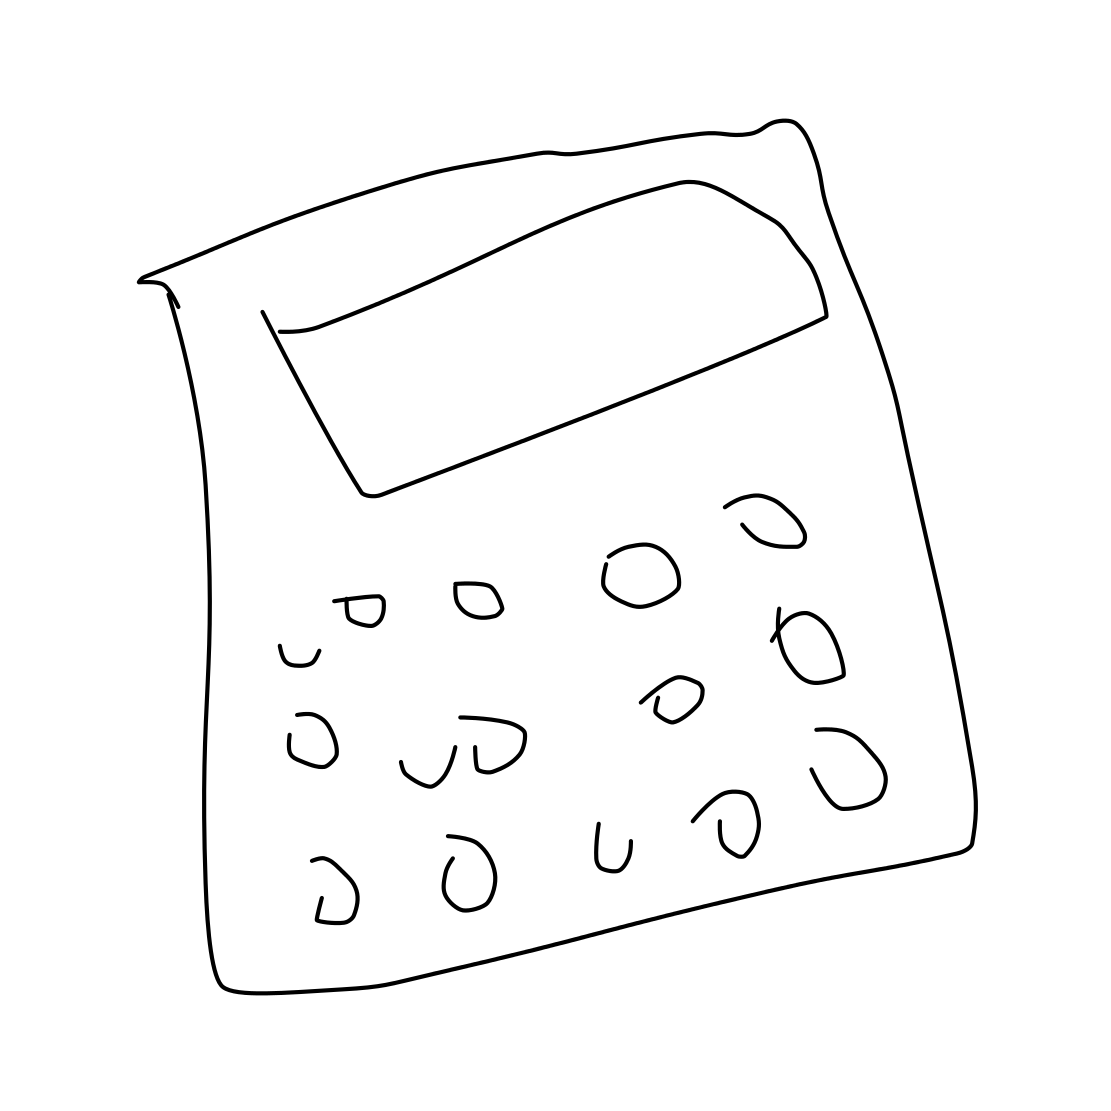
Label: calculator